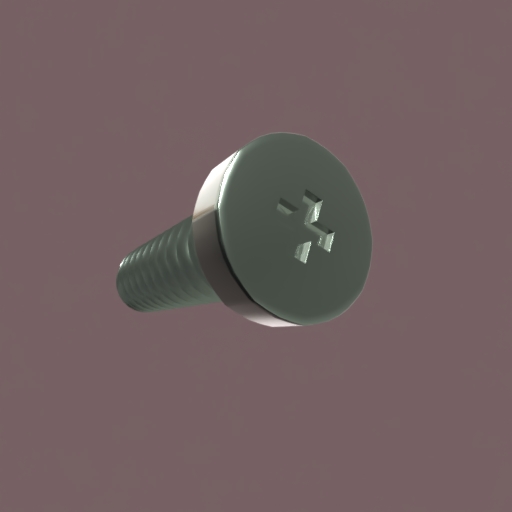
Label: screw